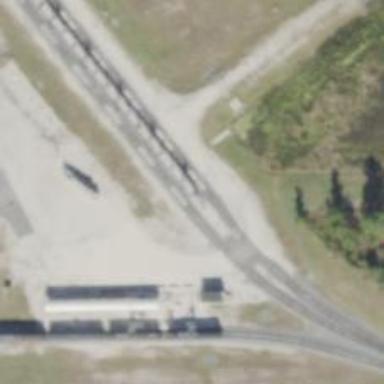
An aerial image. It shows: Loading rack for railway transport.